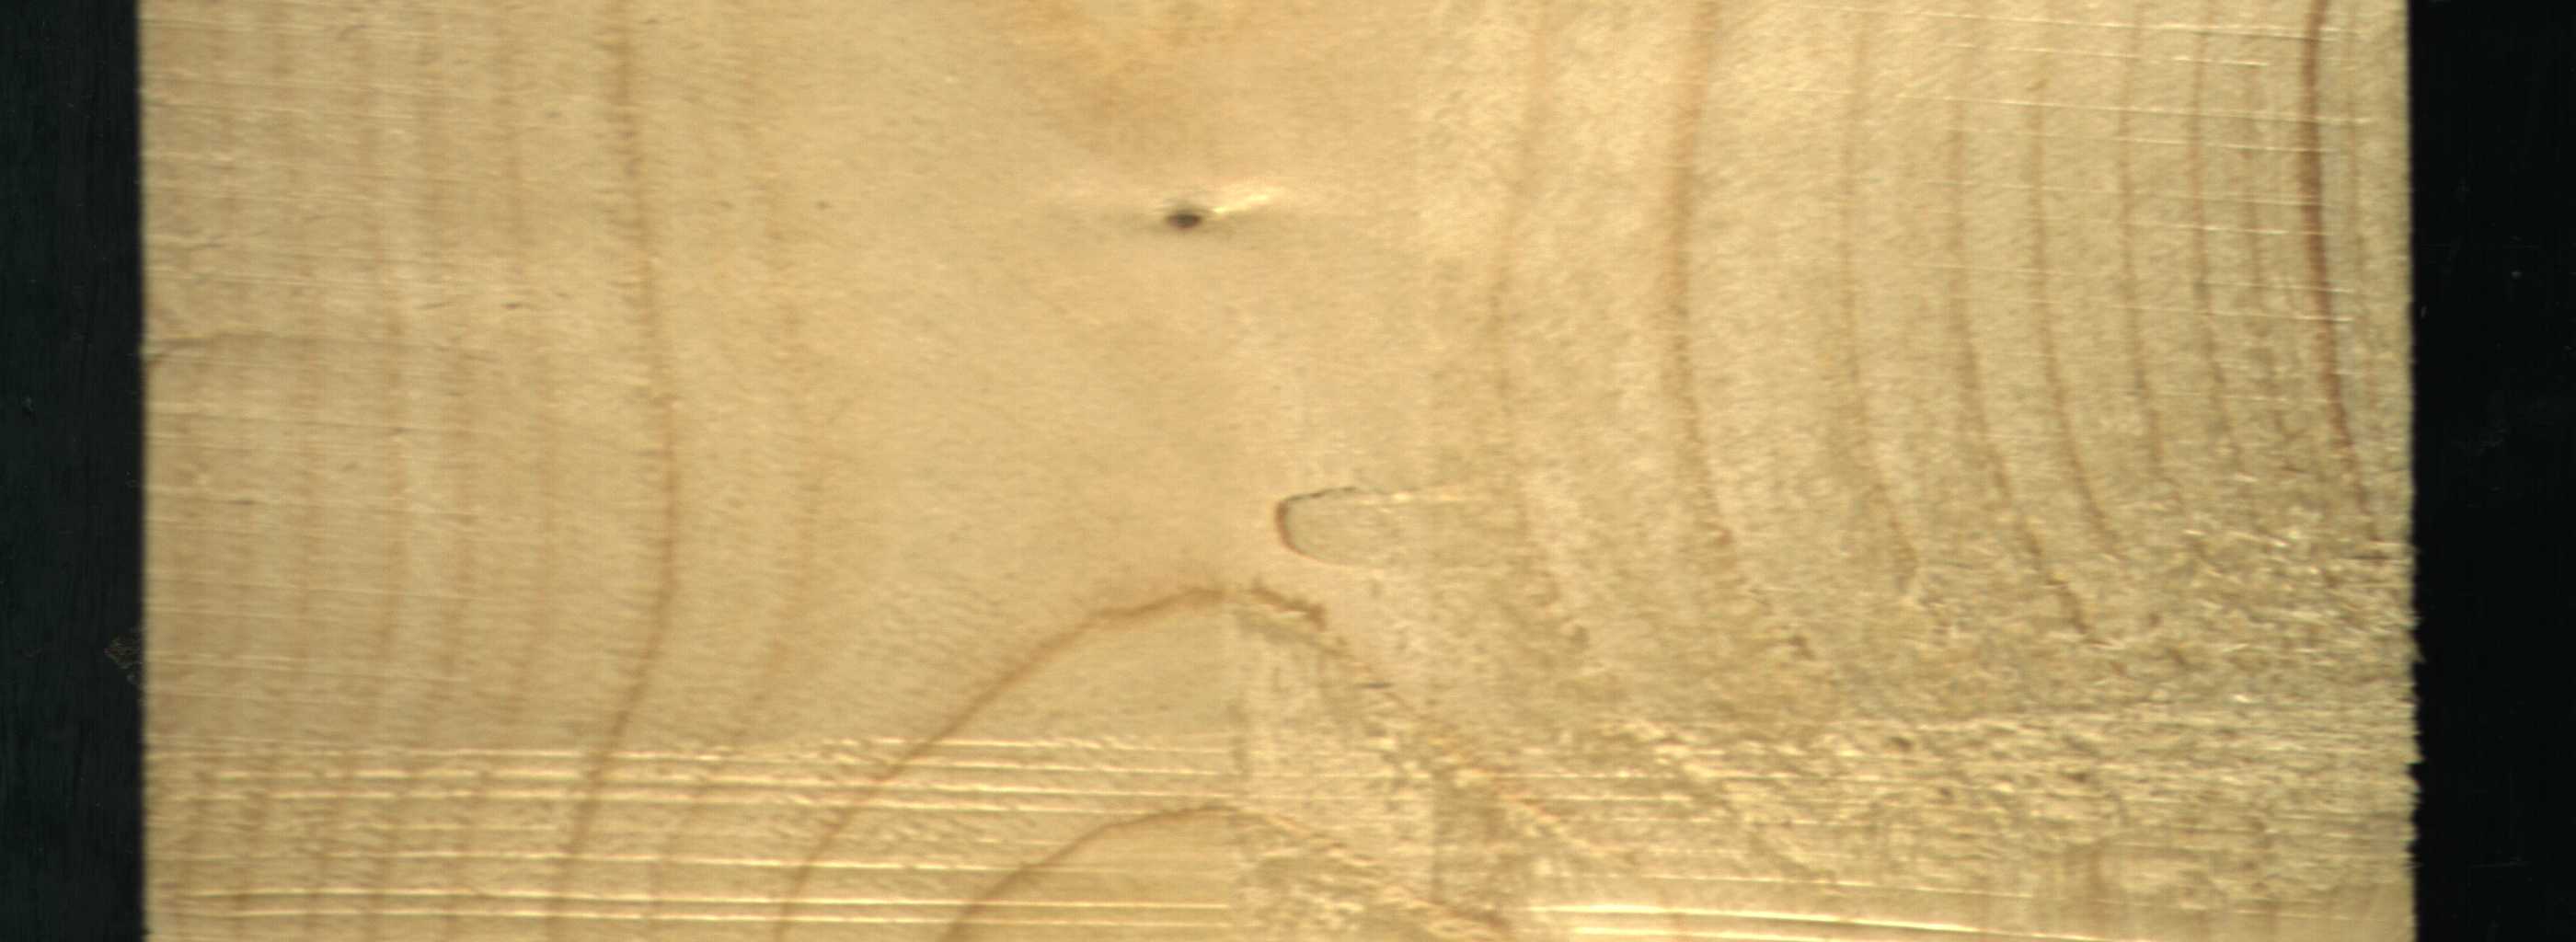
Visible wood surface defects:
Live_Knot